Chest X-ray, PA view. Patient: 21 years old, sex M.
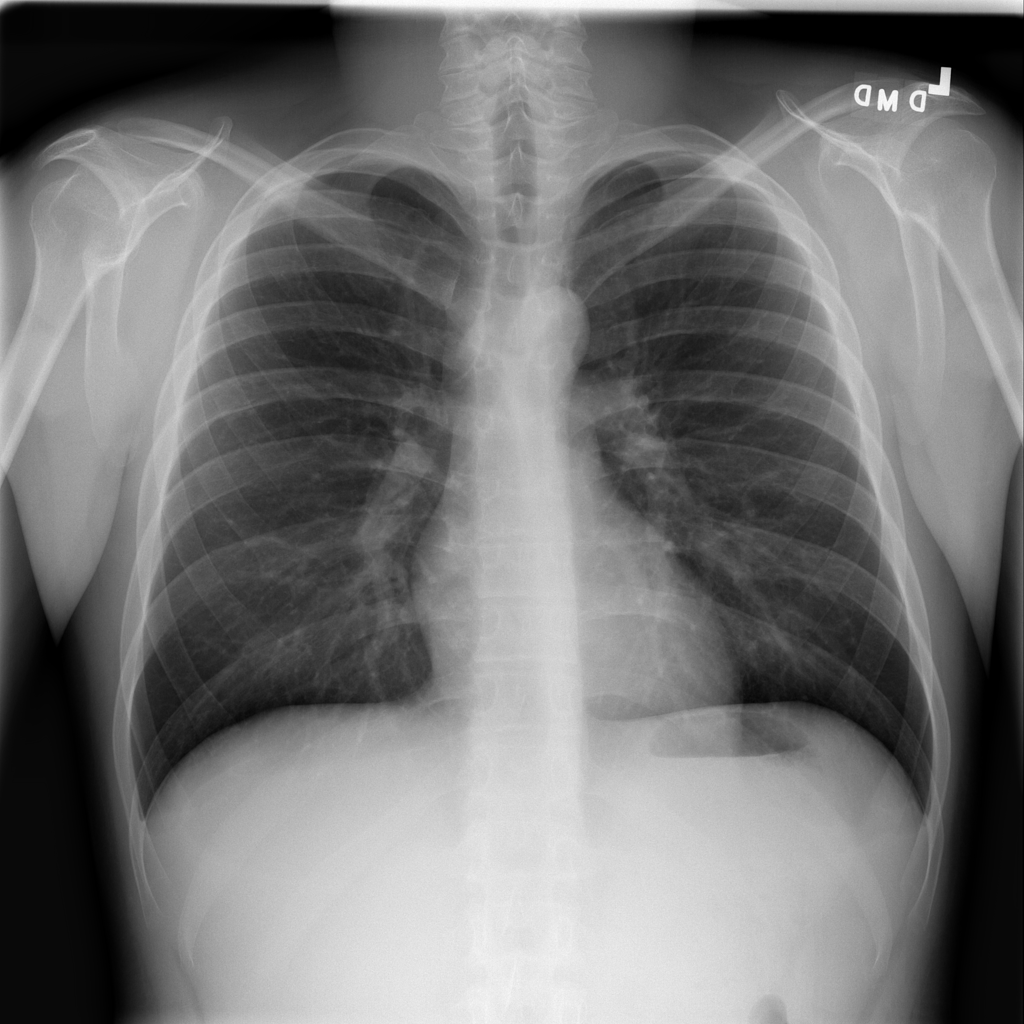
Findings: No Finding